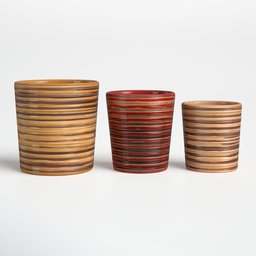
Label: decoration